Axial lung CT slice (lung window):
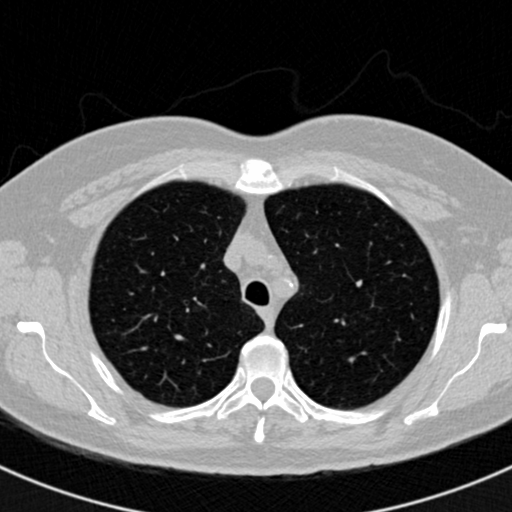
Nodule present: no